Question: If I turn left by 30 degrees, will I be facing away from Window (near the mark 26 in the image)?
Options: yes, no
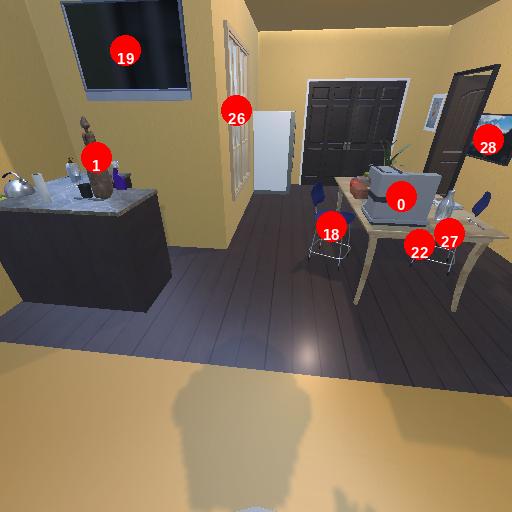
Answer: yes